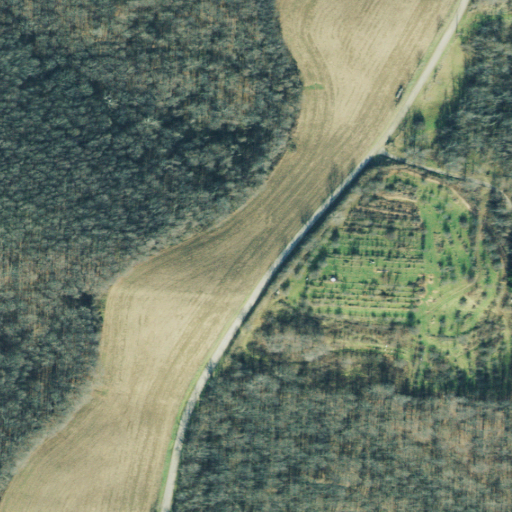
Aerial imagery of mountain in Ohio named Cool Hill containing deciduous forest, pasture, open development, low intensity development, mixed forest, and medium intensity development